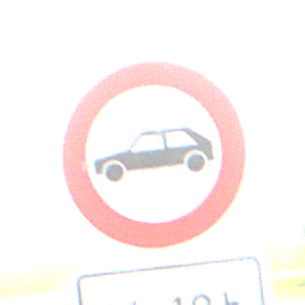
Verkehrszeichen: VerbotPersonenkraftwagen
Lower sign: ZeitangabenOhneBeschraenkungAufWochentage1
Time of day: MorningAfternoon
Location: Outdoor (Suburban)
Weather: PartlyCloudy
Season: NotSpecified
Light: Natural